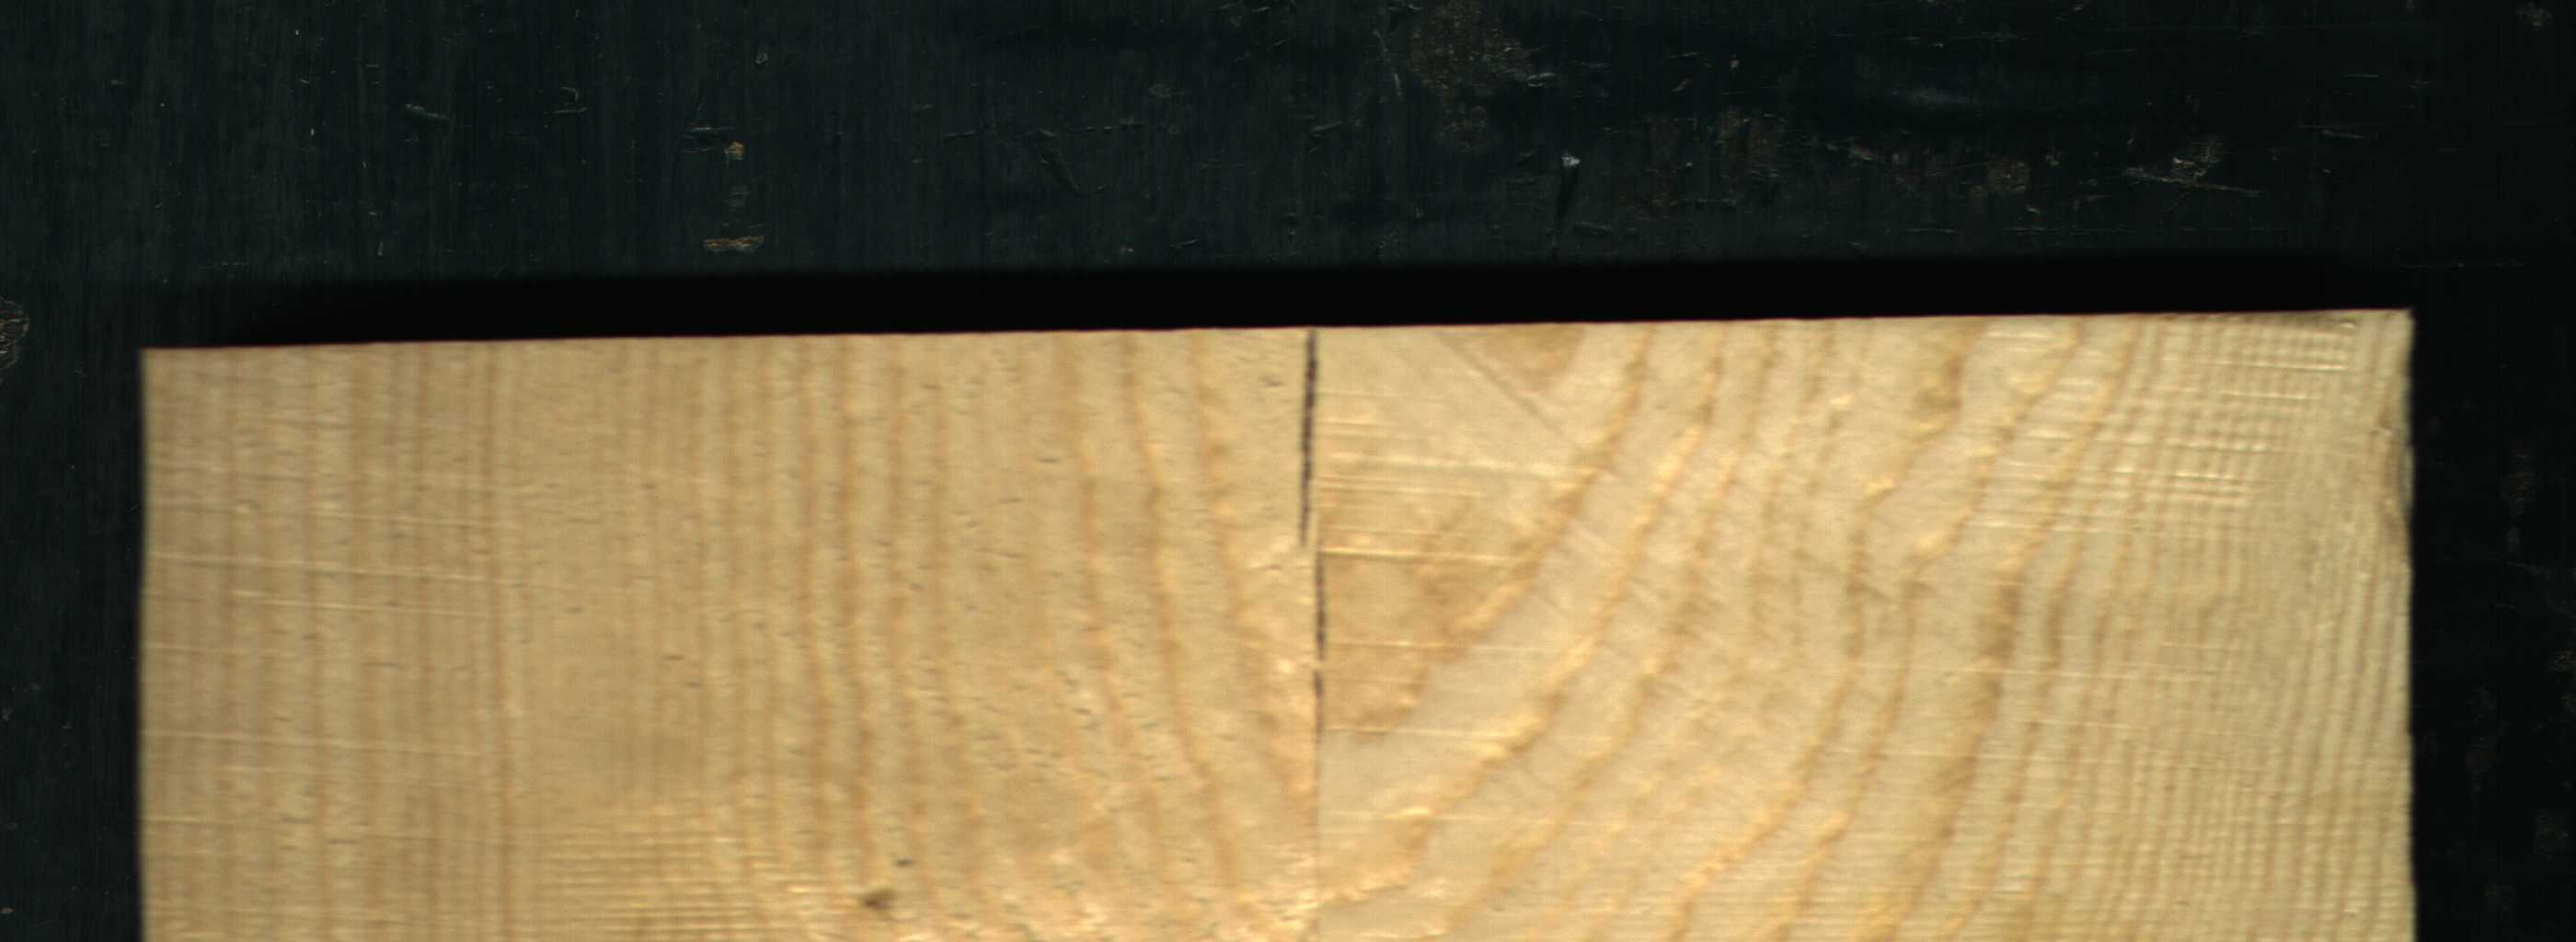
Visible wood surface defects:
Crack